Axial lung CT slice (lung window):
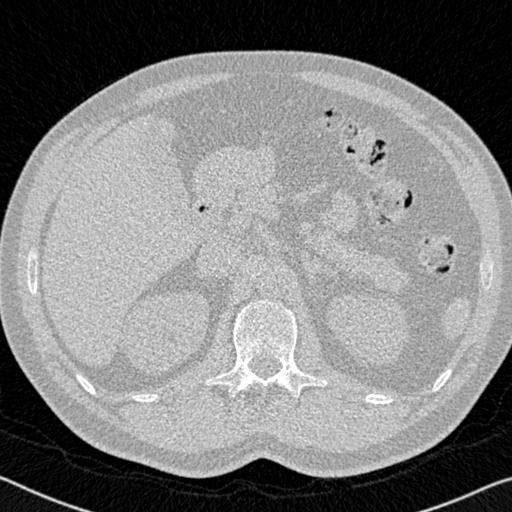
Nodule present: no